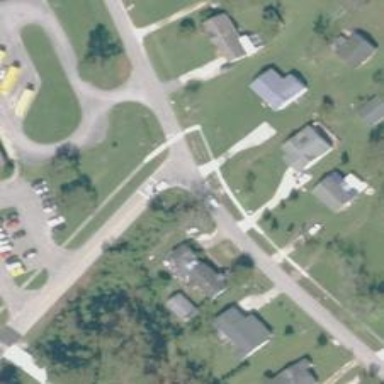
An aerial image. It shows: Asphalt unclassified road with sidewalk on the left.